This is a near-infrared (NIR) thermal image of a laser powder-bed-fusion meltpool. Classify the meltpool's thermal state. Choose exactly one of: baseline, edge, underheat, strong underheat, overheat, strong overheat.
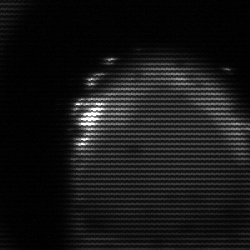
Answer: edge